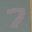
Label: 7